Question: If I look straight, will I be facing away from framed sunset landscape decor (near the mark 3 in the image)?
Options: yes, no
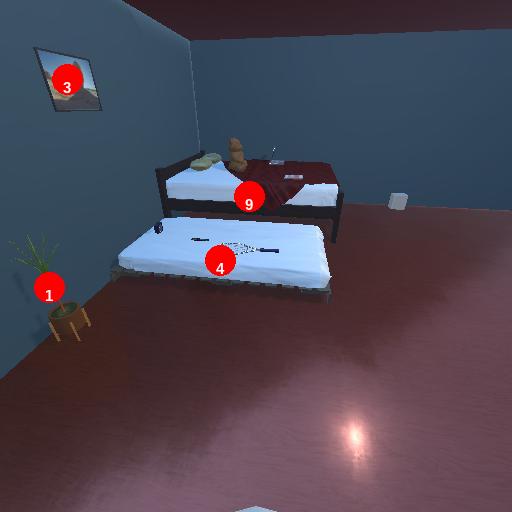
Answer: yes